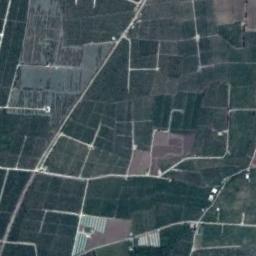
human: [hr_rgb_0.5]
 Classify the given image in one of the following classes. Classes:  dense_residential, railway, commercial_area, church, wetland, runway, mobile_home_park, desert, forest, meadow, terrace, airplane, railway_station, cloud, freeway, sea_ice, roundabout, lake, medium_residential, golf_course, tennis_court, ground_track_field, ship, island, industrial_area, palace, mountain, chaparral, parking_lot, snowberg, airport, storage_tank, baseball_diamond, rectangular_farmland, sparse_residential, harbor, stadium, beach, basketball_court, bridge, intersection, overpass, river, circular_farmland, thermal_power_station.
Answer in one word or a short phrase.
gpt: rectangular_farmland